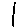
Label: line